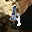
Label: 4